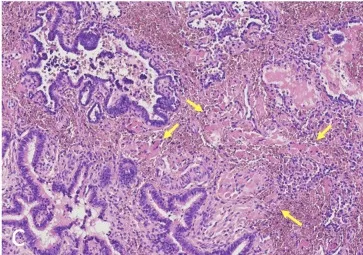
(C) Histological features Case 3, Hematoxylin-eosin, original magnification 10X. Irregularly shaped airways cystic spaces lined by pseudostratified ciliated columnar epithelium consistent with CPAM. Arrows: rhabdomyomatous dysplasia.
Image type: pathology (h&e)